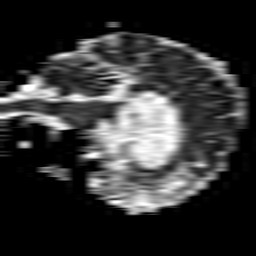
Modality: ADC
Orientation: sagittal
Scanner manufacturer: philips
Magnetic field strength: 1.5 T
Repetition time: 3.406 s
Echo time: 0.06922 s